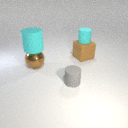
large cyan rubber cylinder above large brown metal sphere